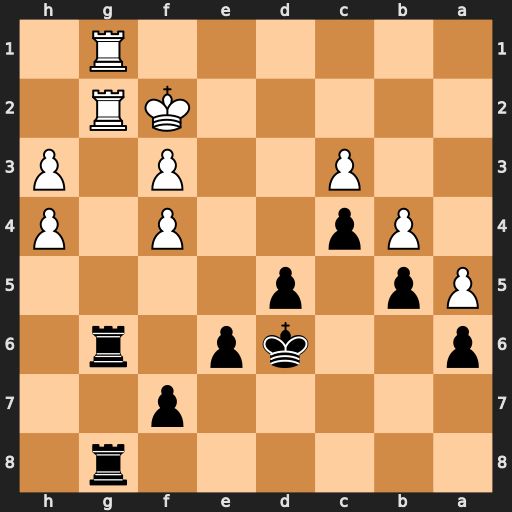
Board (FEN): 6r1/5p2/p2kp1r1/Pp1p4/1Pp2P1P/2P2P1P/5KR1/6R1
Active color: b
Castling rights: -
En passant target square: -
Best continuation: Rxg2+ Rxg2 Rxg2+